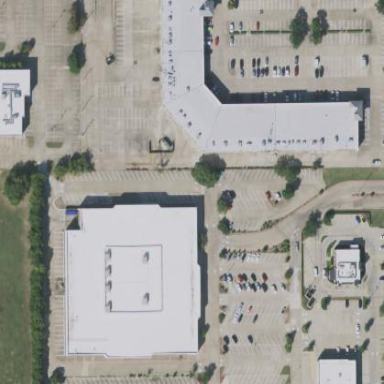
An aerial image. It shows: Retail building.